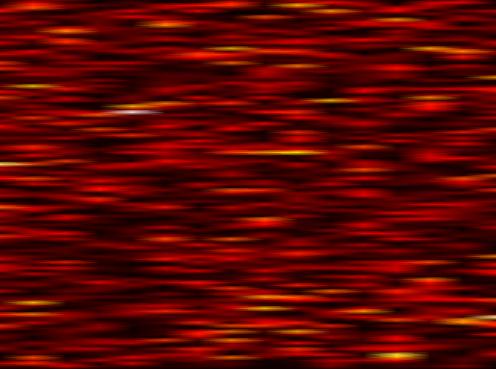
Label: WOLA